Field crop: maize
Growth stage: 1
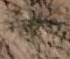
Species: salsola